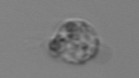
Label: Amoeba